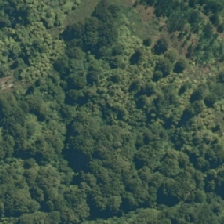
Land cover: indigenous_forest